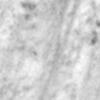
Label: change